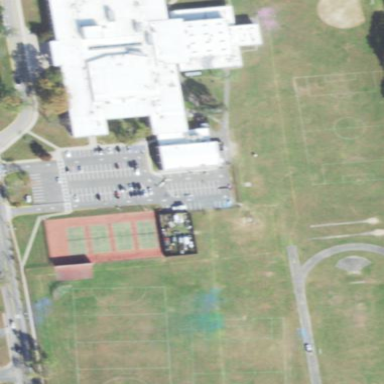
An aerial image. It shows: School.